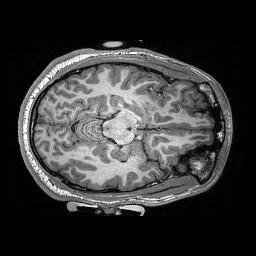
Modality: T1w
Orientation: coronal